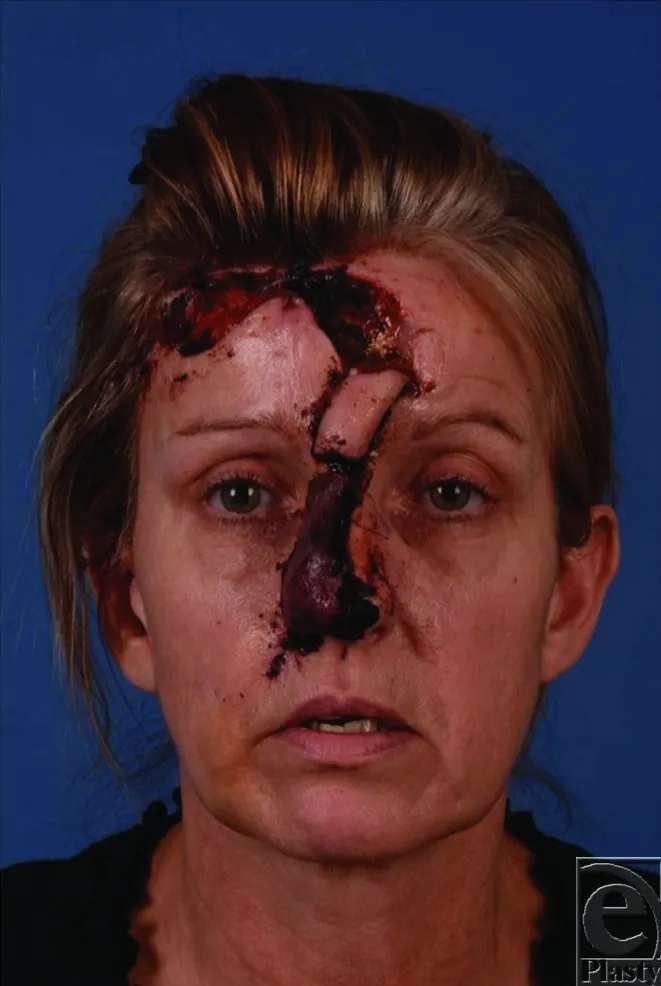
Post-operative day 7 as patient presents to clinic after flap was unintentionally divided by home care nursing staff.
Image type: medical_photograph (other_medical_photograph)